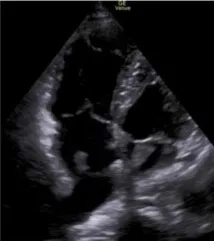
Echocardiogram shows biatrial thrombosis, atrial defect or patent foramen ovale. Apical four-chamber view, biatrial thrombus.
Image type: radiology (ultrasound)